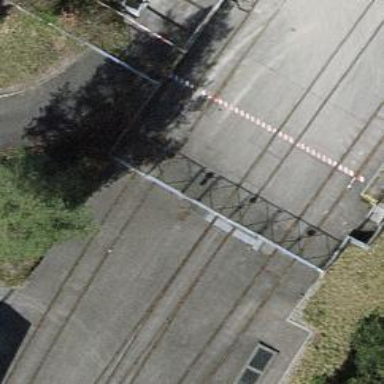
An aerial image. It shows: Railway switch.